Question: I recently found the chosen plugin for dropdown lists and I really like the way it makes filtering really easy.
I have a problem with it though. I have a menu on the top of my site that unfolds when I hover it and the submenus go "under" my select-chosen element.

I don't know if it's clear enough but it's a big problem.
Any idea of what I need to modify to get it working properly ?
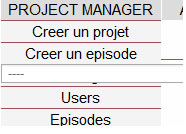
Answer: Ok, I finally figured it out.
I needed to add a z-index value on my menus so it always appears on top.